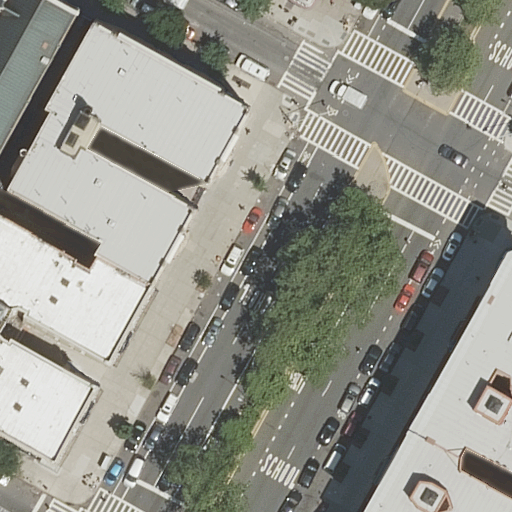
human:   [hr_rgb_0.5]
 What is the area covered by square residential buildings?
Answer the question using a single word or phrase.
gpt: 0m2

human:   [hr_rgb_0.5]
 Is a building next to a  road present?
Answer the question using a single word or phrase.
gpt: yes

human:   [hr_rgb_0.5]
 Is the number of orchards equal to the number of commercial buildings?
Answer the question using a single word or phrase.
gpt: yes

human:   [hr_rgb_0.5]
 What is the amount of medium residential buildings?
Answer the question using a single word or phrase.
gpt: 2

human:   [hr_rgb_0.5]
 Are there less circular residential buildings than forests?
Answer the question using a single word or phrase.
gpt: no

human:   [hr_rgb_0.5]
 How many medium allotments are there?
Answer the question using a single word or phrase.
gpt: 0

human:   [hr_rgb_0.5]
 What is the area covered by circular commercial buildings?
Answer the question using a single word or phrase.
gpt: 0m2

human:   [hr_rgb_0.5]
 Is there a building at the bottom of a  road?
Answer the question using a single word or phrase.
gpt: yes

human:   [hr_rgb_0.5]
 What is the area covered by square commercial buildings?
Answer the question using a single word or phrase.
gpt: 0m2

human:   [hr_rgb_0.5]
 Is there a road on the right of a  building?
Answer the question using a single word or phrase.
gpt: yes

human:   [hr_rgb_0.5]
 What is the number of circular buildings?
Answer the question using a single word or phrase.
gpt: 0

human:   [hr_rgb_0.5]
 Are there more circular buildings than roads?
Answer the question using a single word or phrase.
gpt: no

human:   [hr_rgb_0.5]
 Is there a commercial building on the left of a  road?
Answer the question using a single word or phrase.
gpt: no

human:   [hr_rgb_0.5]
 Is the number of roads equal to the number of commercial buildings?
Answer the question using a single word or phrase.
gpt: no

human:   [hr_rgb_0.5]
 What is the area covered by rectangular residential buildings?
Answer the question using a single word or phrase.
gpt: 660m2

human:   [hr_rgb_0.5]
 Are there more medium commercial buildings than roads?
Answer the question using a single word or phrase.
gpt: no

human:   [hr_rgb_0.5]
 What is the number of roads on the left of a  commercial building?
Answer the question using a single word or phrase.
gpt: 0

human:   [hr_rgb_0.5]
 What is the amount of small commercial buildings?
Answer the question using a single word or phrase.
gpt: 0

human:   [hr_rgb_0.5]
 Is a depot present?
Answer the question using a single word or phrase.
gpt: no

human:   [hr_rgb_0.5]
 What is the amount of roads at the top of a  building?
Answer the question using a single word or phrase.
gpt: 4

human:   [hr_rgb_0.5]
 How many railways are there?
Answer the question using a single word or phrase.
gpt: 0

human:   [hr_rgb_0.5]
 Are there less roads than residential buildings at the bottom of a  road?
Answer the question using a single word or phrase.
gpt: no

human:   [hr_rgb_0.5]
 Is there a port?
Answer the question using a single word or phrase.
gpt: no

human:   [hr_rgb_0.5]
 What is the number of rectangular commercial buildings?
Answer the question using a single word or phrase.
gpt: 0

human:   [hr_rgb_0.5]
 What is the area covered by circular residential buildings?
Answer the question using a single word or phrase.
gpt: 0m2

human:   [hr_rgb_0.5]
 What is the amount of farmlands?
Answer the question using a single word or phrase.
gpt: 0

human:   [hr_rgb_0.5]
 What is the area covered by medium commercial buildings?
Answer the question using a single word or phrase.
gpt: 0m2

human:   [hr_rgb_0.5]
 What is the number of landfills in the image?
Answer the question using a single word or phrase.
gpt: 0

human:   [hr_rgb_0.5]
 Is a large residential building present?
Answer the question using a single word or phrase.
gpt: yes

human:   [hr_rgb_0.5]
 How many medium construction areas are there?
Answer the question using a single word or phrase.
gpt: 0

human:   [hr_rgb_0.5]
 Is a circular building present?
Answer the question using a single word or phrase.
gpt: no

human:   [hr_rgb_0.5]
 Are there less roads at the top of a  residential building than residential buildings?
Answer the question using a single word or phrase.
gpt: yes

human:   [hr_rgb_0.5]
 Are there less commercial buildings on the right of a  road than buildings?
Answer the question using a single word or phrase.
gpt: yes

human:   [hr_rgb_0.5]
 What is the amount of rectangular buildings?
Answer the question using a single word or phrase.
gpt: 3

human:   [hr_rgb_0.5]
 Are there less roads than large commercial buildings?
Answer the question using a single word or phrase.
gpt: no

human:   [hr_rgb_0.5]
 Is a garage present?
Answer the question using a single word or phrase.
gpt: no